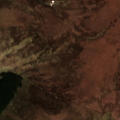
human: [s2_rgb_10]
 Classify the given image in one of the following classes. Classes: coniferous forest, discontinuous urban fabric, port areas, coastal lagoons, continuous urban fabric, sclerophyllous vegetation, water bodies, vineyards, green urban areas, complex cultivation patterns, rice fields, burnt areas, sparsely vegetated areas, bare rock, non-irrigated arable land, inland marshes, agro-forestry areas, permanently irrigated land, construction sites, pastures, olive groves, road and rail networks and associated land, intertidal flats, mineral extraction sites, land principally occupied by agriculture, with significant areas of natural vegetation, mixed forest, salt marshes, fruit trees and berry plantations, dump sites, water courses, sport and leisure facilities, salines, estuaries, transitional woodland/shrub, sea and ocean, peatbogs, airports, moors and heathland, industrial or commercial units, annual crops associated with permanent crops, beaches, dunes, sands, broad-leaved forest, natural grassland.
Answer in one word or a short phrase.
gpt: coniferous forest, moors and heathland, peatbogs